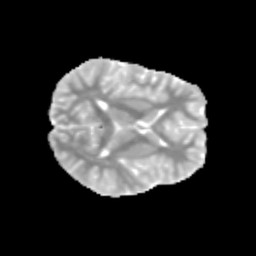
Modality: MD
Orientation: axial
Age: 11
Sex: male
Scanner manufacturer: siemens
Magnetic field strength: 3 T
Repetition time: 3.8 s
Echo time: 0.07 s